Question: There is no standard control flow task in SSIS to download a file over HTTP. I have tried some workarounds (<URL>, but have come to the conclusion that thew most robust and reusable way to perform this task is to create a custom component.
I have tried to do this by following <URL>, but have run into problem in my development environment.
The problem is that Visual Studio 2008 does not recognise the 'Microsoft.SqlServer.Dts' namespace. It complains with the error message "The type or namespace name 'Dts' does not exist in namespace 'Microsoft.SqlServer' (are you missing an assembly reference?)".
I found advice on <URL> that says you can add a reference by adding the assembly 'ManagedDTS.dll' found in 'C:\Program Files\Microsoft SQL Server\90\SDK\Assemblies\', but this directory does not exist on my system. I think this is because I am using SQL Server 2008 and not SQL Server 2005.
How do I fix this problem?
Here is my code, which is based on the sample in Ray Gorski's guide. There is no code here to actually accomplish my task, just an empty stub, which doesn't compile.
'''
using System;
using Microsoft.SqlServer.Dts.Runtime;
using Microsoft.SqlServer.Dts.Runtime.Design;
namespace HTTPControlTask
{
[DtsTask(
Description = "HTTP",
DisplayName = "HTTP",
TaskContact = "Iain Elder",
TaskType = "SSIS Help Task",
RequiredProductLevel = DTSProductLevel.None)]
public class HTTPControlTask : Task, IDTSComponentPersist
{
}
}
'''
Here is a screenshot of the errors I see when I try to compile it:

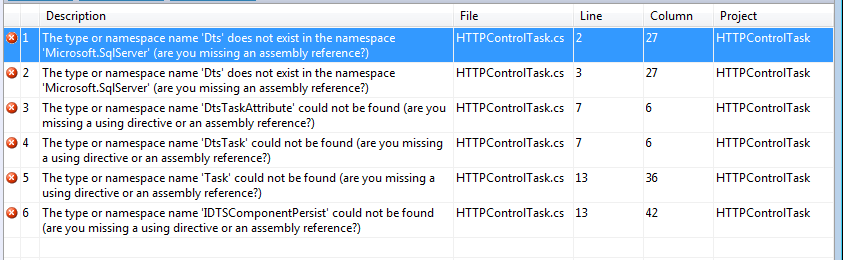
Answer: On '64-bit' Operating System, you can find the file 'Microsoft.SQLServer.ManagedDTS.dll' in the following path:
'C:\Program Files (x86)\Microsoft SQL Server@\SDK\Assemblies'
On '32-bit' Operating System, you can find the file 'Microsoft.SQLServer.ManagedDTS.dll' in the following path:
'C:\Program Files\Microsoft SQL Server@\SDK\Assemblies'
The folder under Microsoft SQL Server represents 'SQL Server 2005'.
The folder under Microsoft SQL Server represents 'SQL Server 2008'.